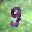
Label: 9